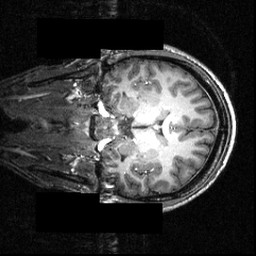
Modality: T1w
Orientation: coronal
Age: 21
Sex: male
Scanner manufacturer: siemens
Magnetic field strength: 3.951 T
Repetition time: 1.5 s
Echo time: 0.00335 s